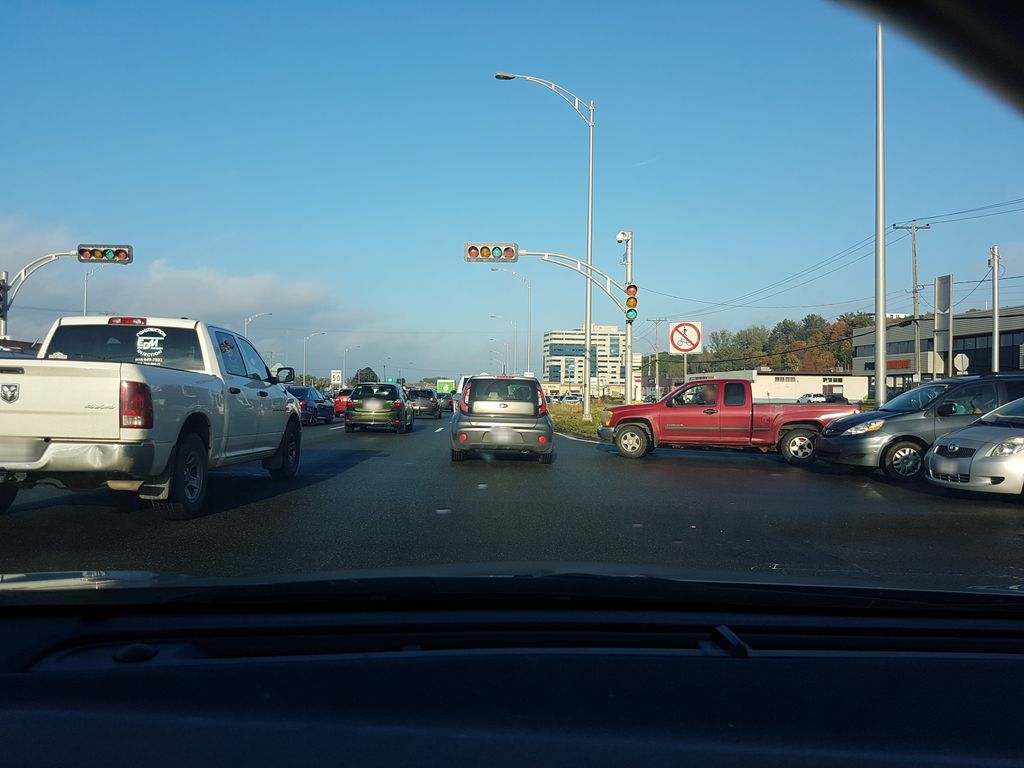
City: quebec_city